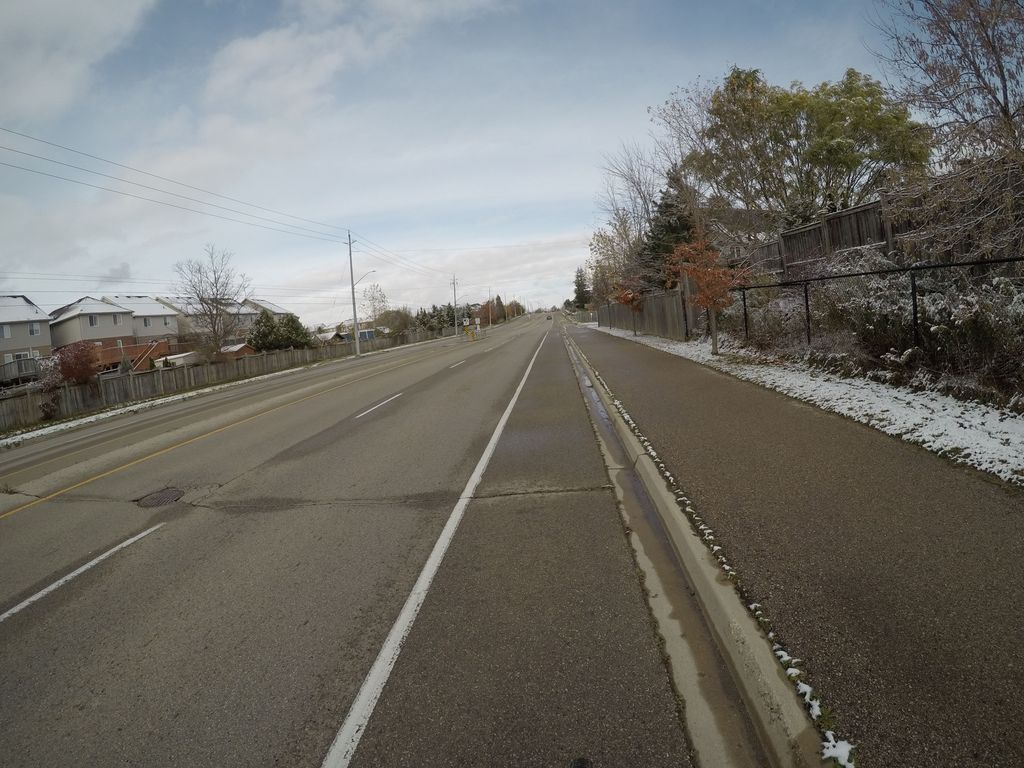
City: kitchener-waterloo